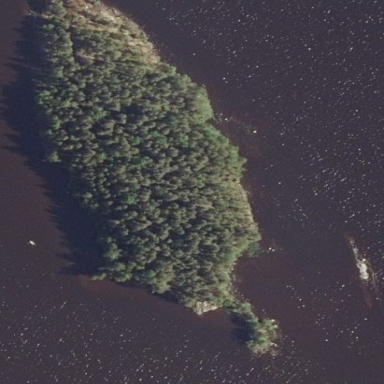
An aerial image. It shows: Islet.